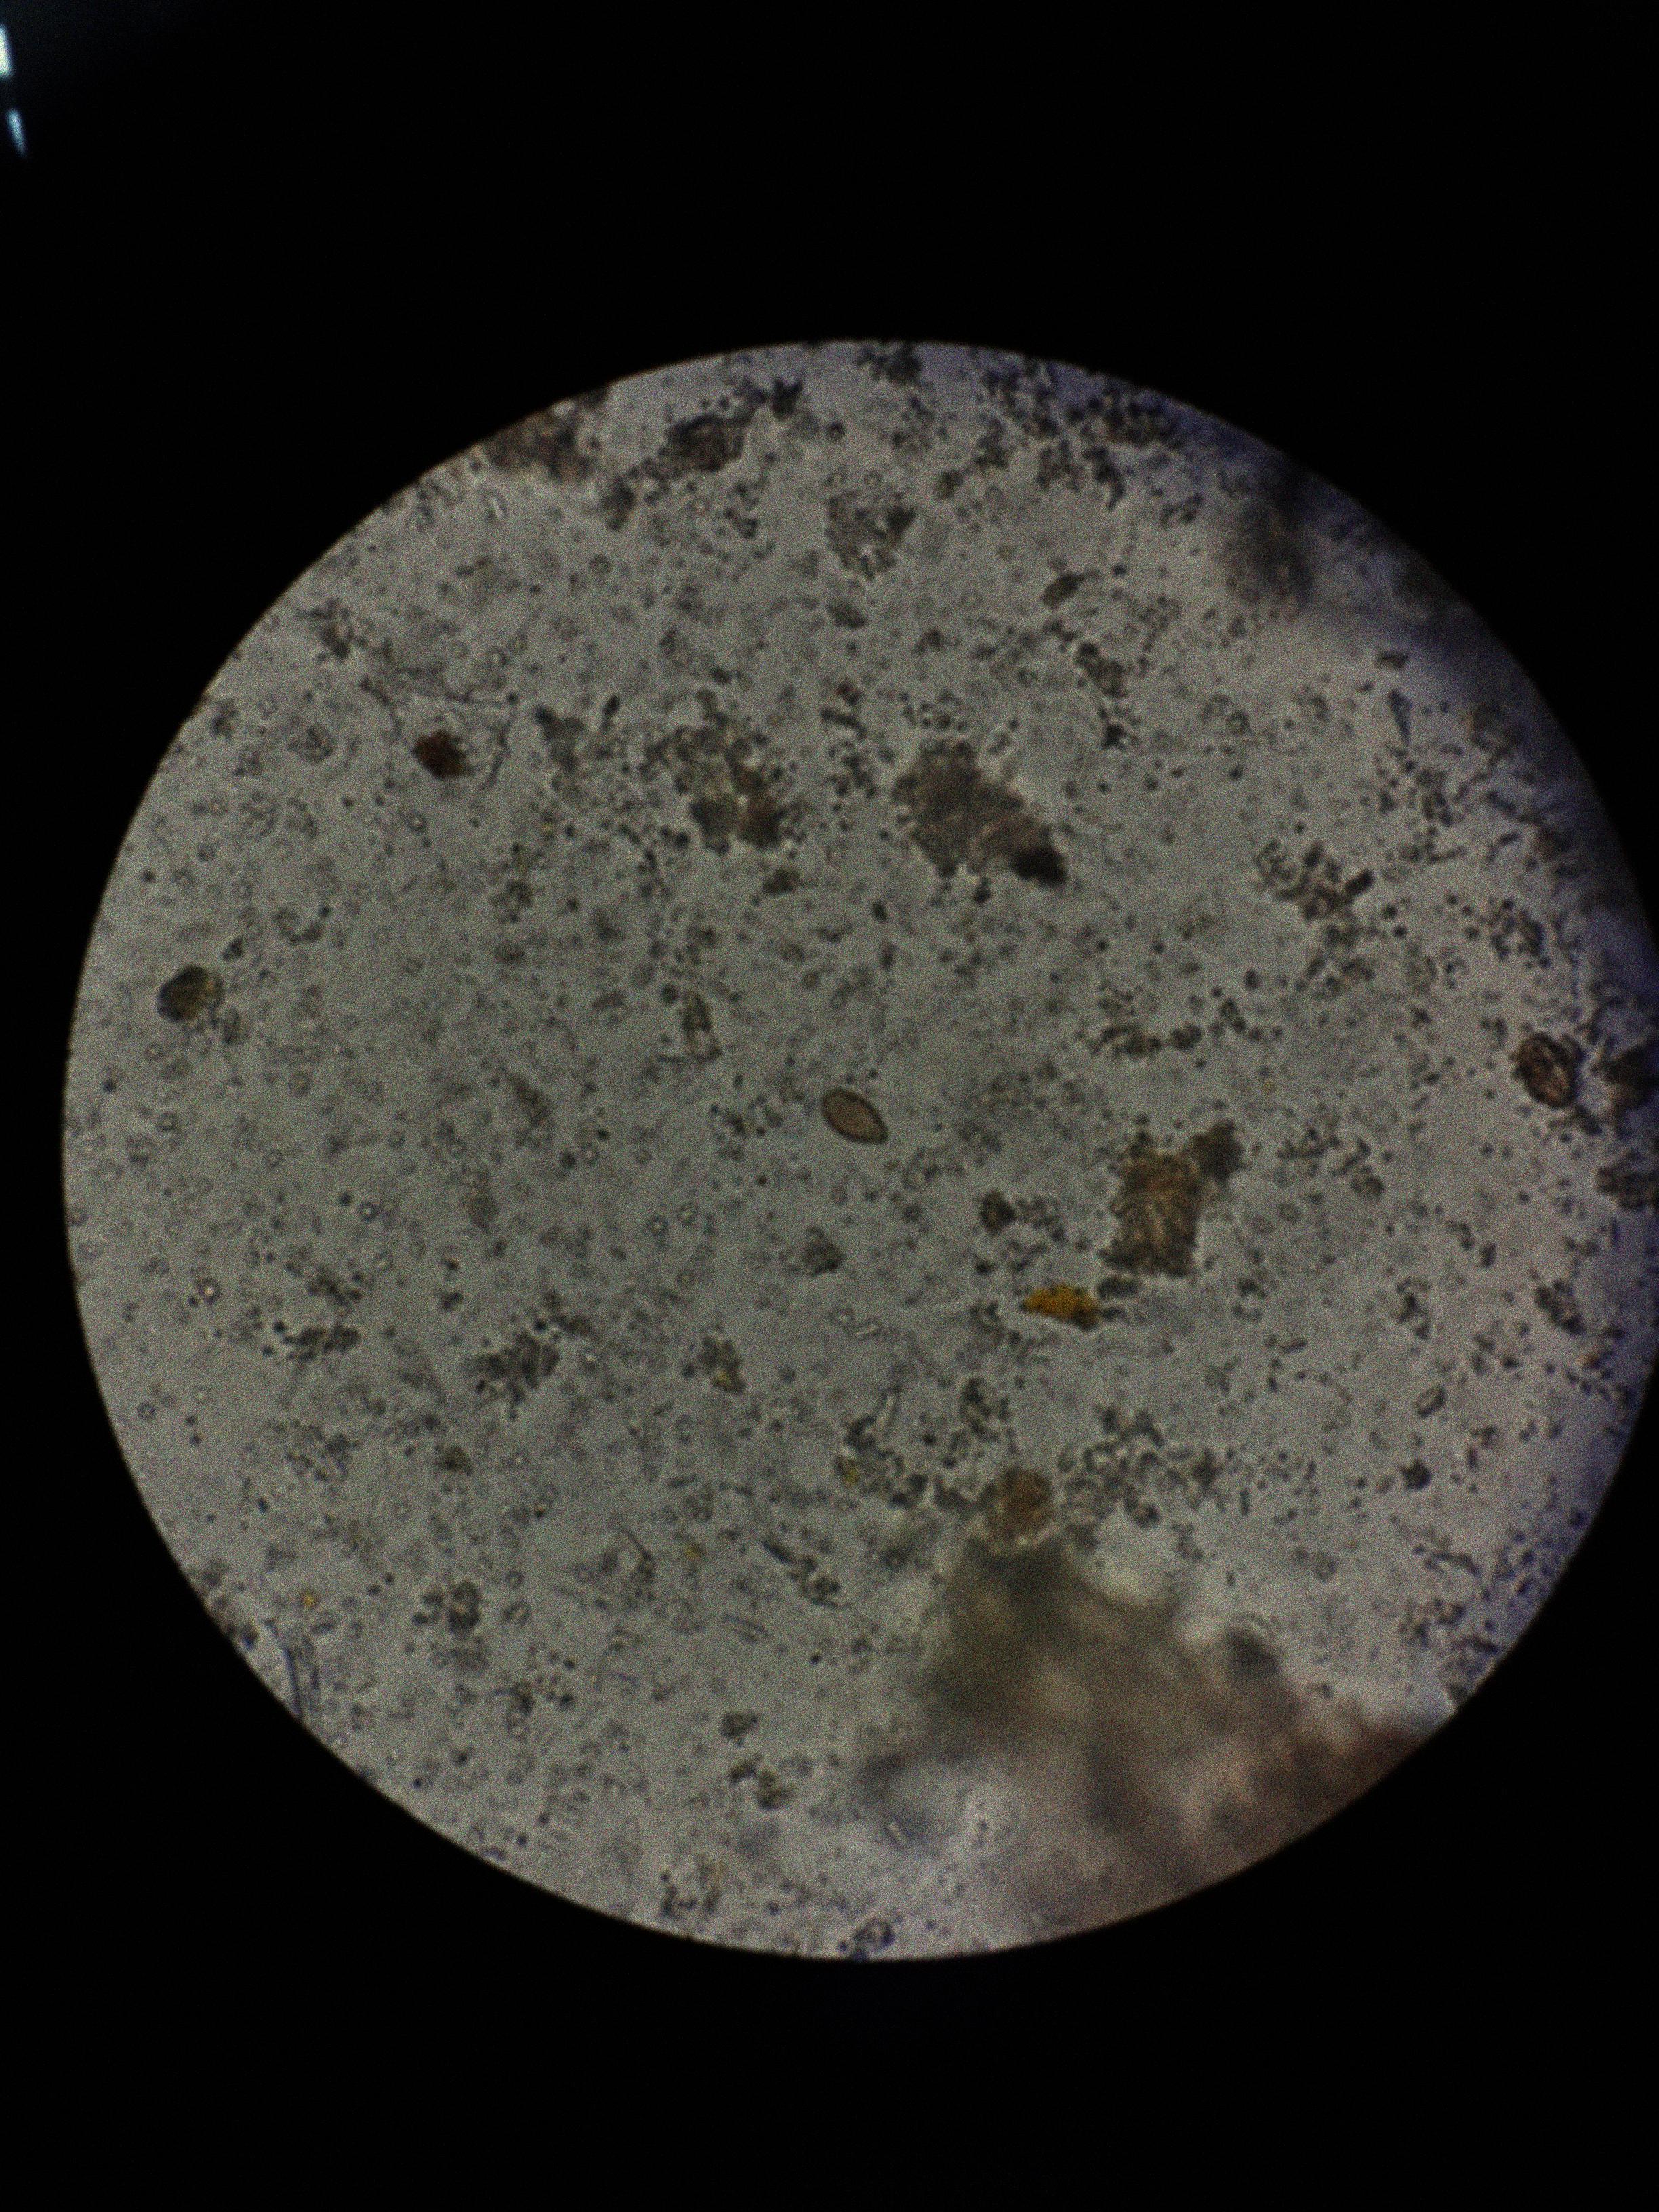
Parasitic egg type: Opisthorchis viverrine